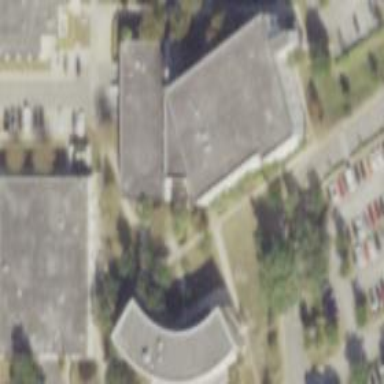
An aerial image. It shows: College building.